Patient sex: F
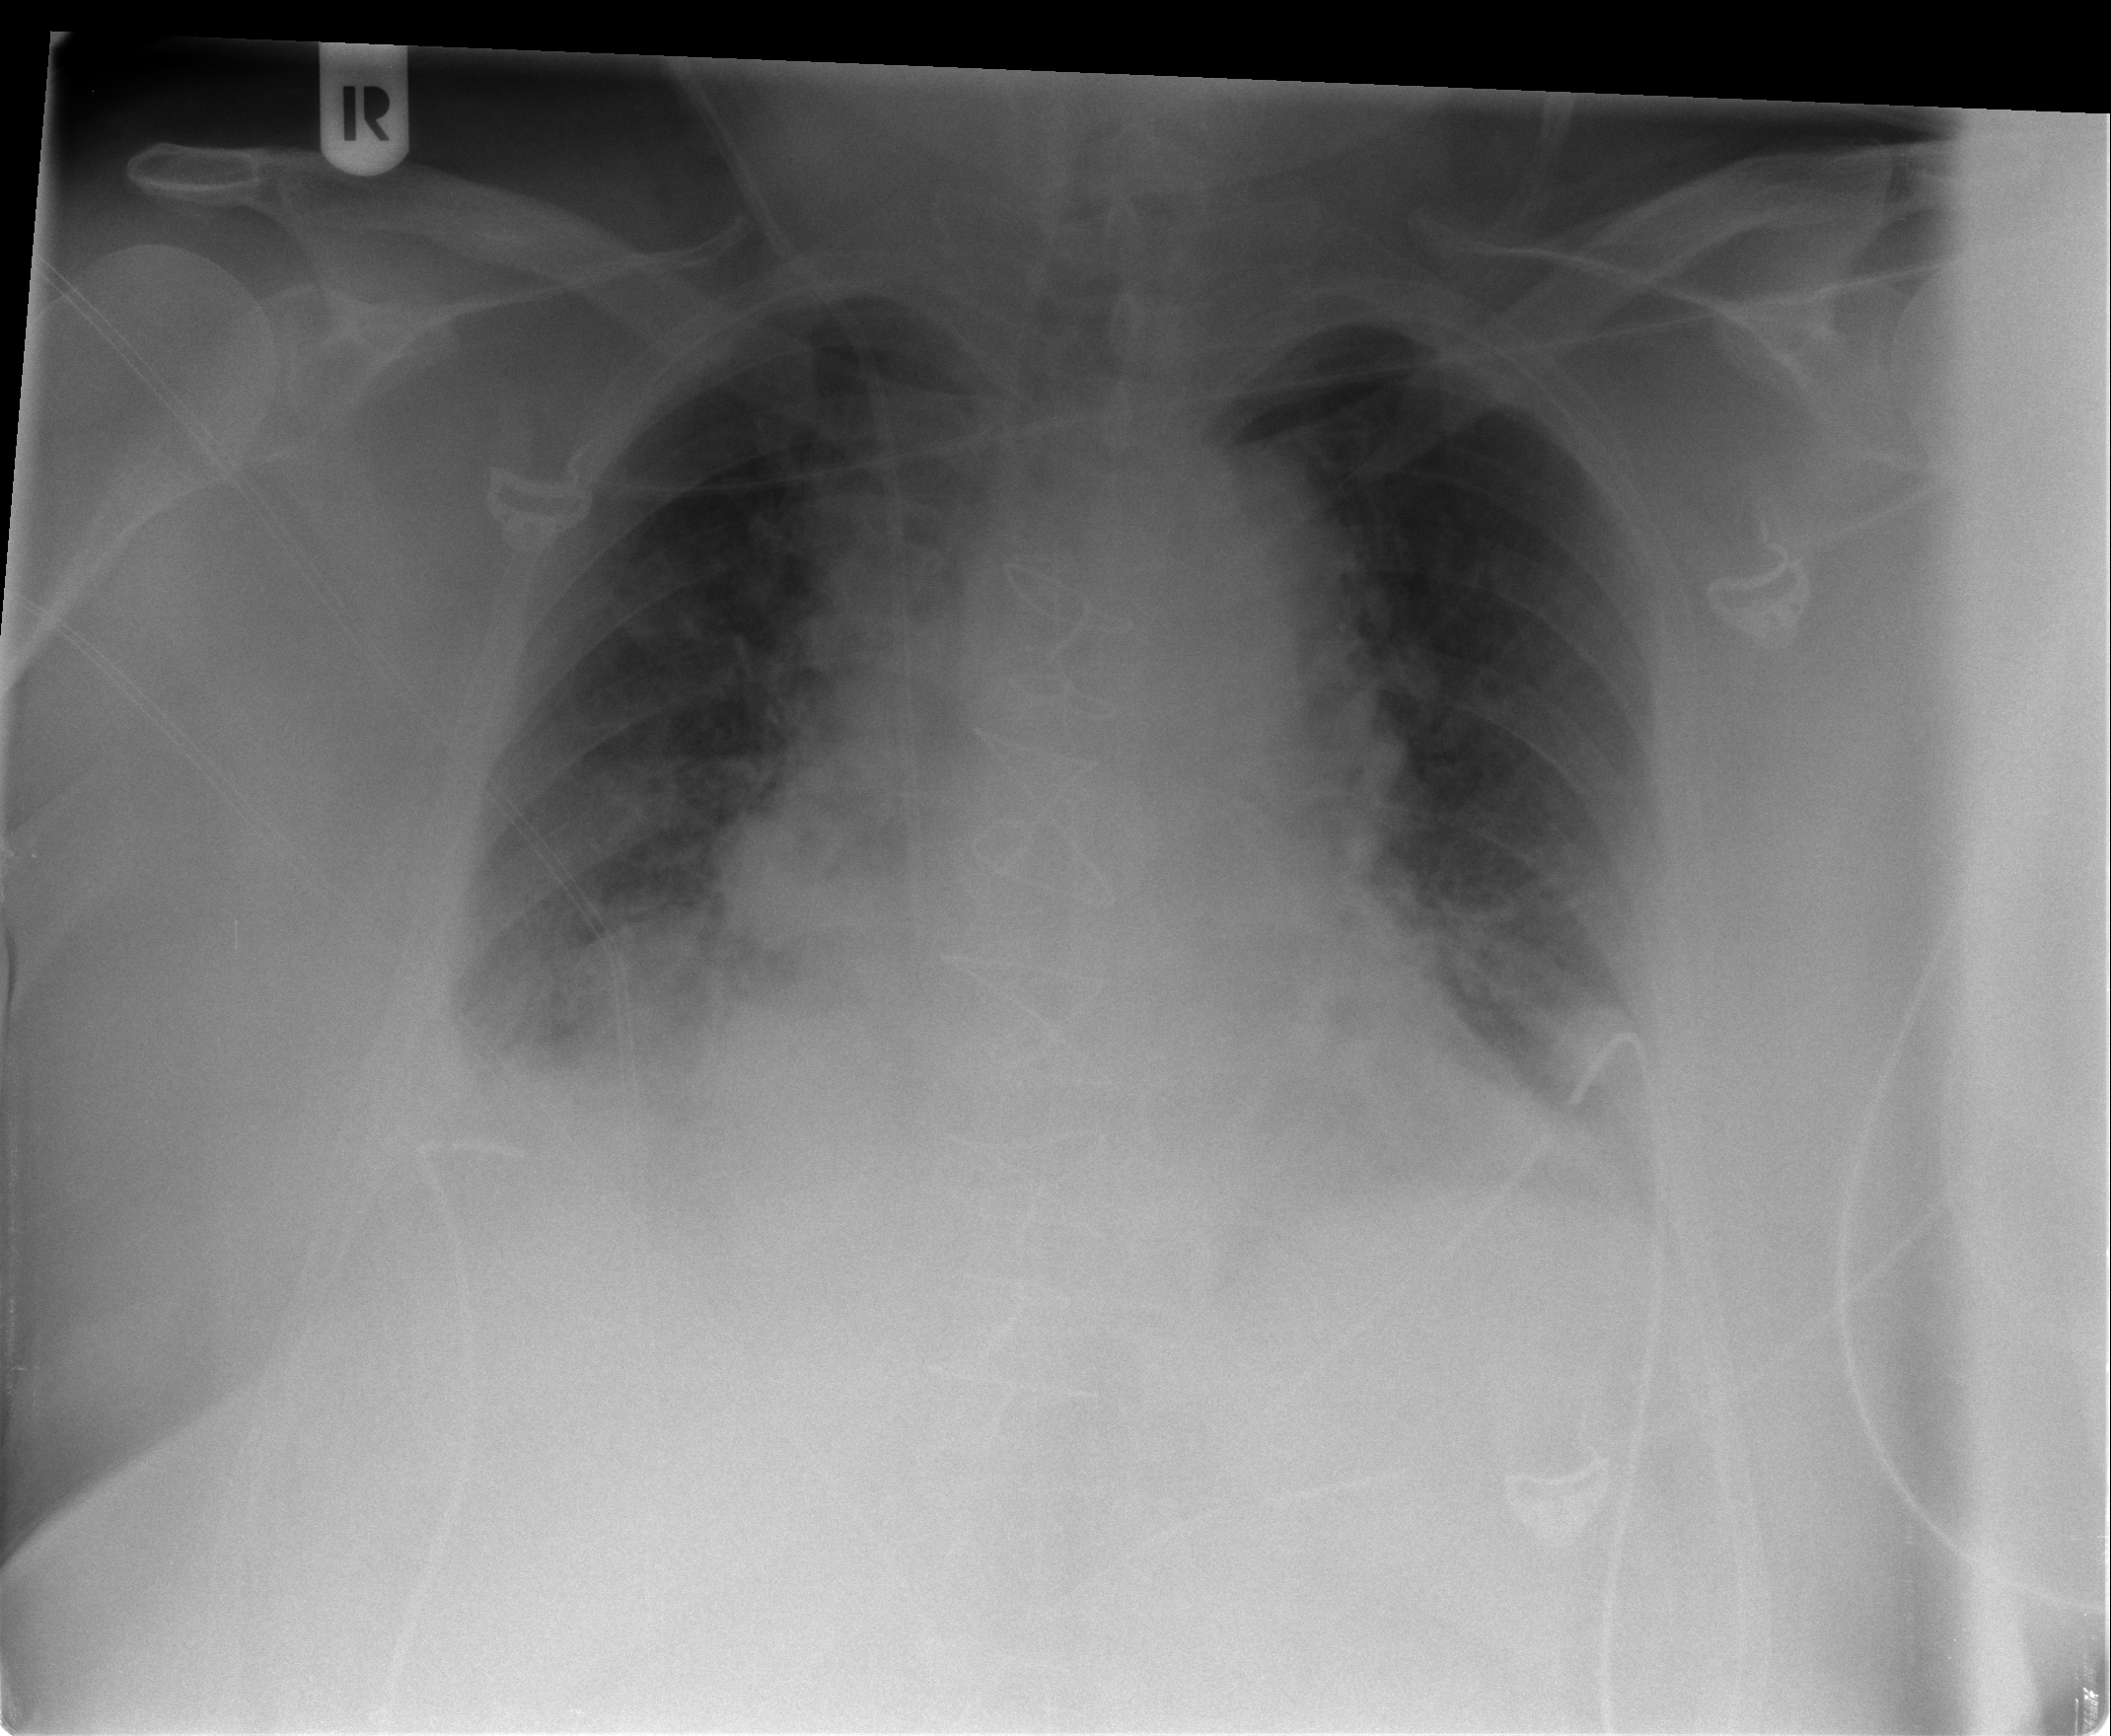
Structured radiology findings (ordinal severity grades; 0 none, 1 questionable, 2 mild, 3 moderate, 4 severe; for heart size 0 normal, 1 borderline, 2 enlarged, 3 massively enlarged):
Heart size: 2
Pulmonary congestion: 3
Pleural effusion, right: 2
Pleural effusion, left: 1
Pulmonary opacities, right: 0
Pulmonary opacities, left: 0
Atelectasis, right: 2
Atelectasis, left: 2